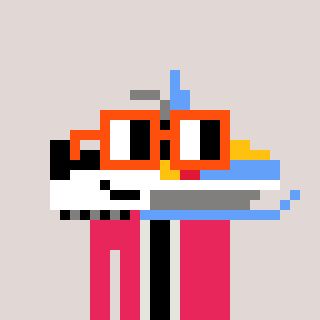
a pixel art character with square orange glasses, a snowmobile-shaped head and a redpinkish-colored body on a warm background